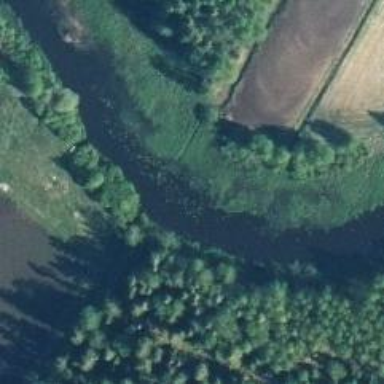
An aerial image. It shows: Beautiful view of river.